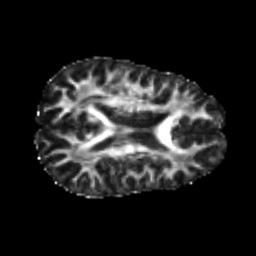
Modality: FA
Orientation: axial
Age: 24
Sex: male
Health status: healthy
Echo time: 0.074 s